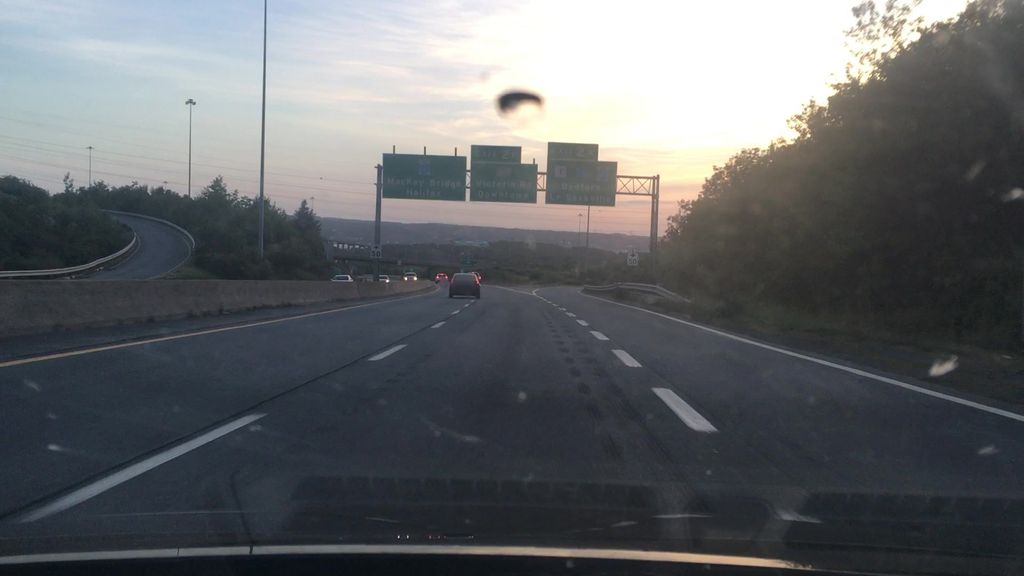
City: halifax